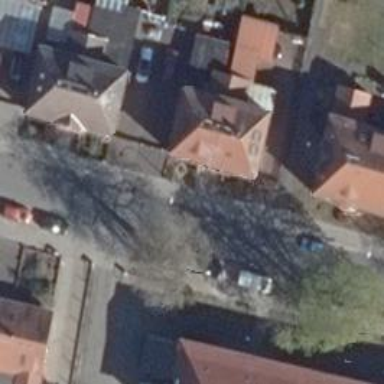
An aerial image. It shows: Semidetached house.